Interaction volume radius: 5 \u00c5
Interaction volume height: 10 \u00c5
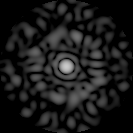
Disorder parameter: 0.8461